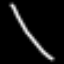
Label: line